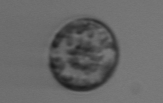
Label: Thalassiosira